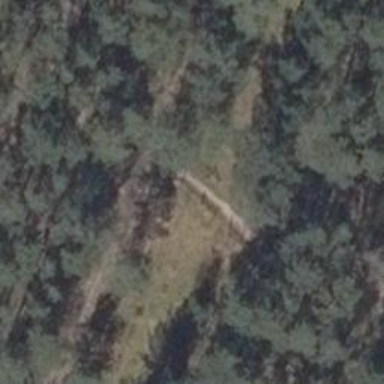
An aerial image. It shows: Path on the ground.